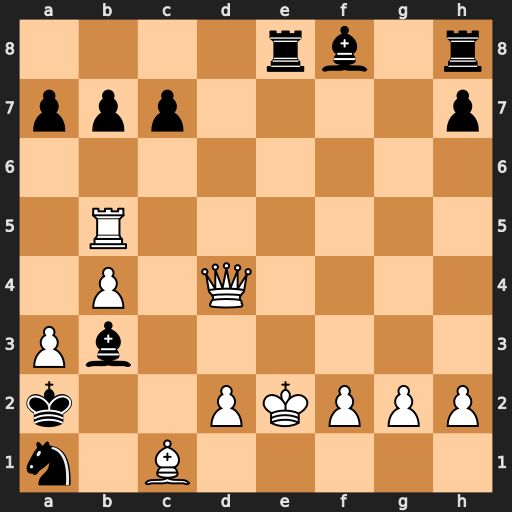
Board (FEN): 4rb1r/ppp4p/8/1R6/1P1Q4/Pb6/k2PKPPP/n1B5
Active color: w
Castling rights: -
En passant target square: -
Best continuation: Re5 Rxe5+ Qxe5 Bg7 Qxg7